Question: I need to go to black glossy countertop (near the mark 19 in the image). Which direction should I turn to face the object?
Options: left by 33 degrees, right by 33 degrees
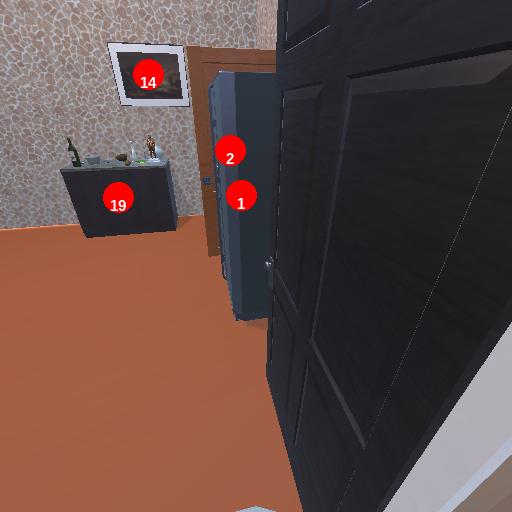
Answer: left by 33 degrees